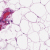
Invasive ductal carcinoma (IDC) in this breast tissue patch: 0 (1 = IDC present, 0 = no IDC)